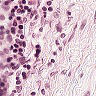
Metastatic tissue present: no